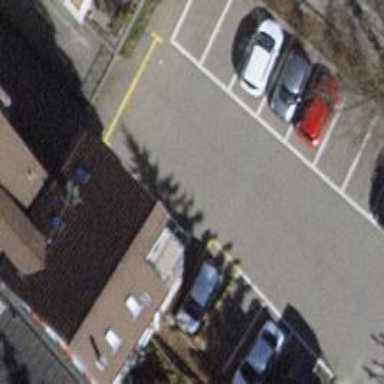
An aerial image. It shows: Bicycle parking facility.